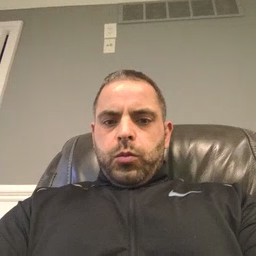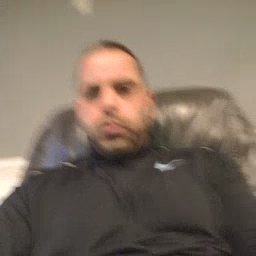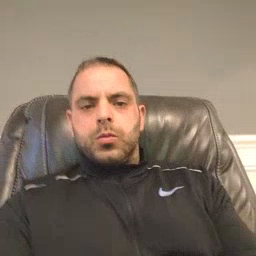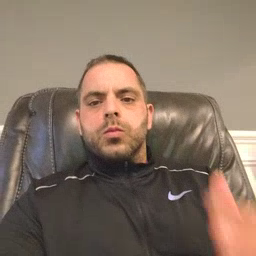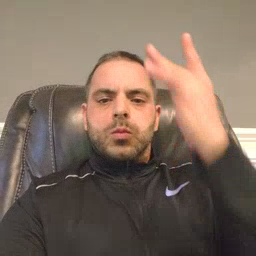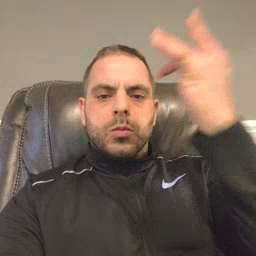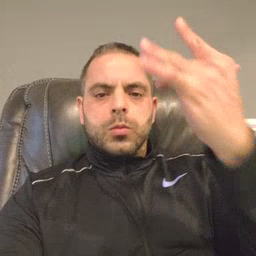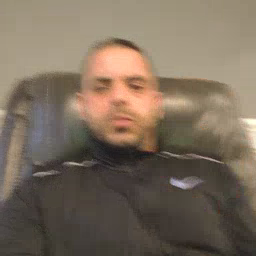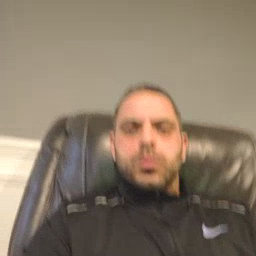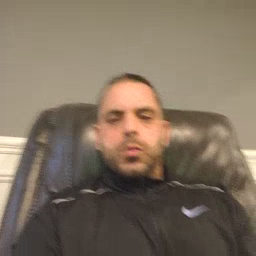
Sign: why